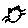
Label: cat